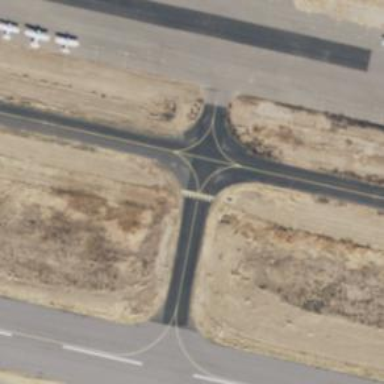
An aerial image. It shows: Taxiway at the airport with asphalt surface.